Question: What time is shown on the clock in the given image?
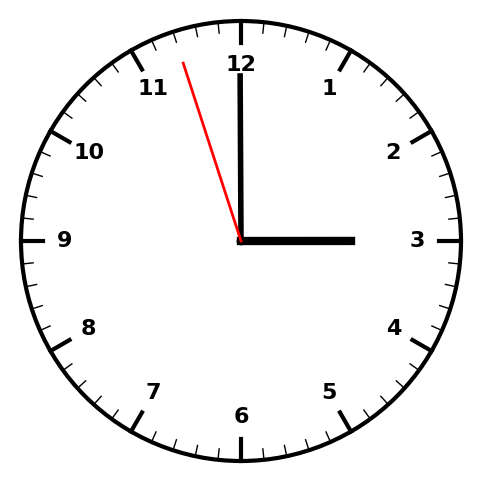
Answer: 02:59:57